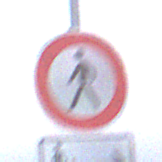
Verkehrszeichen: VerbotFussgaenger
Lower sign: RichtungsangabeDurchPfeile6
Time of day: SunriseSunset
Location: Outdoor (Suburban)
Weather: Clear
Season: NotSpecified
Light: Natural